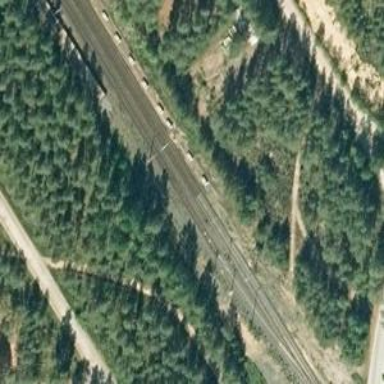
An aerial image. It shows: Railway track with continuous electrified contact lines.